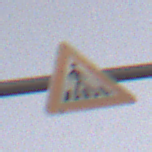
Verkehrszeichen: FussgaengerueberwegLinks
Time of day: SunriseSunset
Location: Outdoor (Nature)
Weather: Clear
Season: NotSpecified
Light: Natural